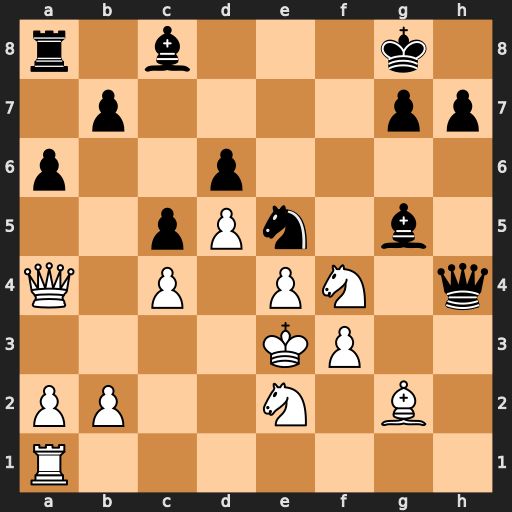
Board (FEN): r1b3k1/1p4pp/p2p4/2pPn1b1/Q1P1PN1q/4KP2/PP2N1B1/R7
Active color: w
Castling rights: -
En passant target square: -
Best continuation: Qe8#